Interaction volume radius: 10 \u00c5
Interaction volume height: 20 \u00c5
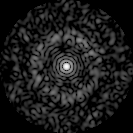
Disorder parameter: 0.8435